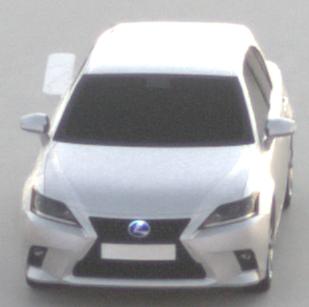
Make: Lexus
Model: CT 200h
Detailed model: CT (A10)
Model produced from: 2014/03
Model produced until: 2017/10
Doors: 5
Color: white
Road condition: dry road
Daytime: sunrise or sunset
Contrast: low contrast